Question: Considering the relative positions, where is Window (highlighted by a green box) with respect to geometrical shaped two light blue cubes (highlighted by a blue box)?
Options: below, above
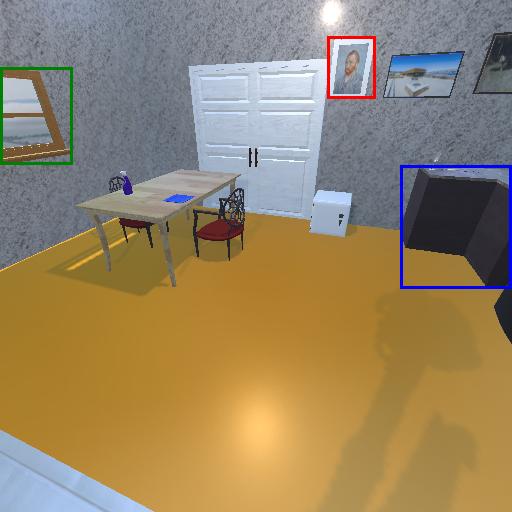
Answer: below